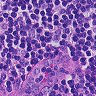
Metastatic tissue present: no